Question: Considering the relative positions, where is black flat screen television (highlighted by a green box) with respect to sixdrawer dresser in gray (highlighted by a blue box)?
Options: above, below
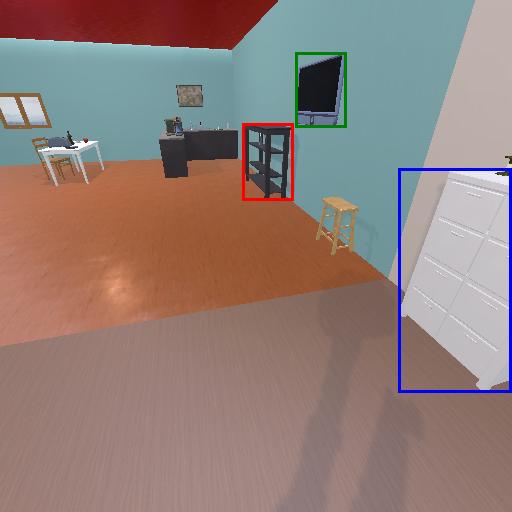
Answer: above